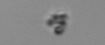
Label: detritus